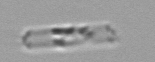
Label: Cerataulina_pelagica